Interaction volume radius: 5 \u00c5
Interaction volume height: 10 \u00c5
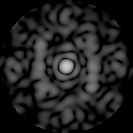
Disorder parameter: 0.6733